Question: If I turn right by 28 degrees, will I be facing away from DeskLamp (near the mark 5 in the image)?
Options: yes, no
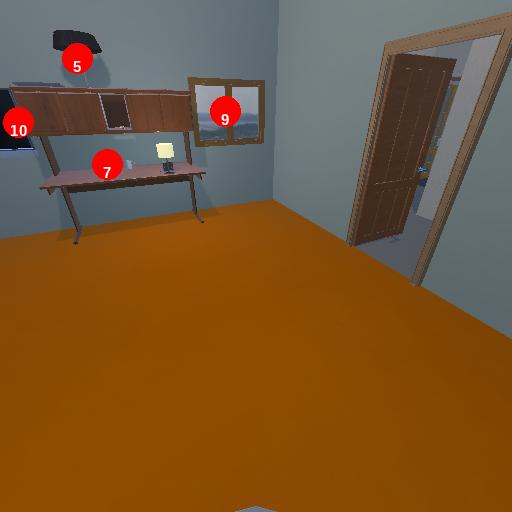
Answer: yes